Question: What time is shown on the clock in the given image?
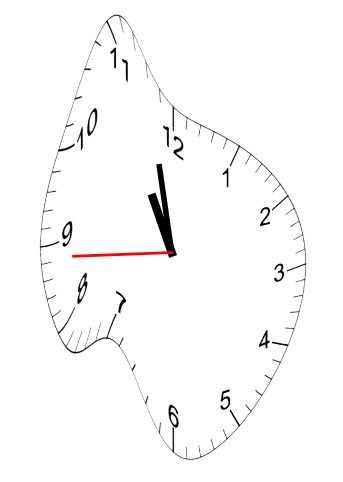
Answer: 10:57:44